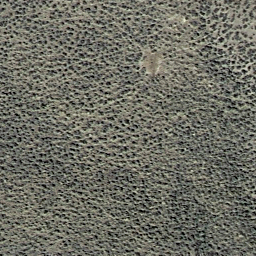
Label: chaparral